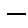
Label: line